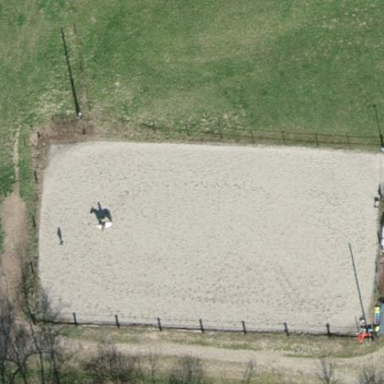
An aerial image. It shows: Equestrian pitch for leisure land use.